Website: lowes
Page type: account-selection
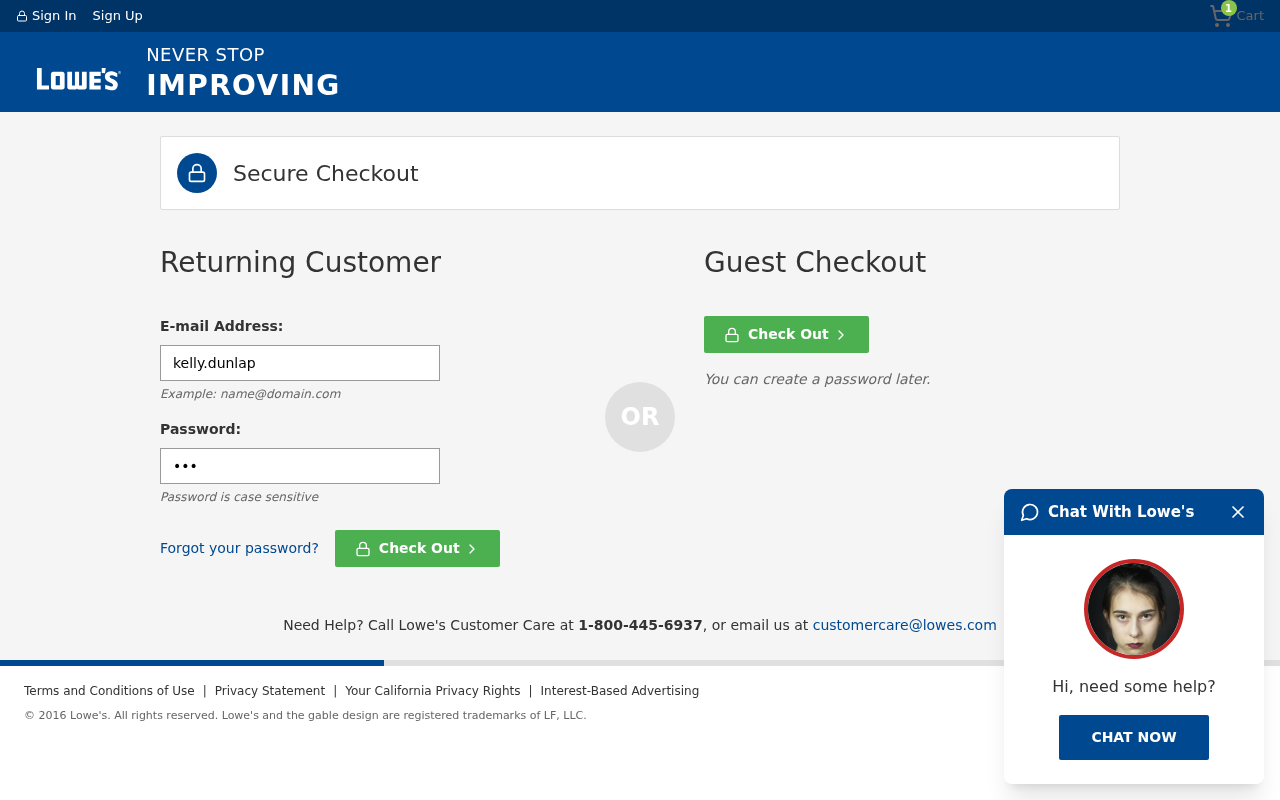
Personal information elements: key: PII_LOGIN_USERNAME
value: kelly.dunlap
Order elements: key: ORDER_NUM_ITEMS
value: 1